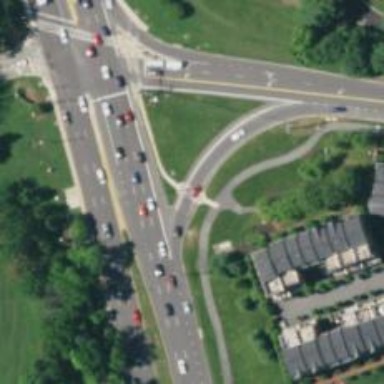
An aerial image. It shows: Marked crossing on the road.